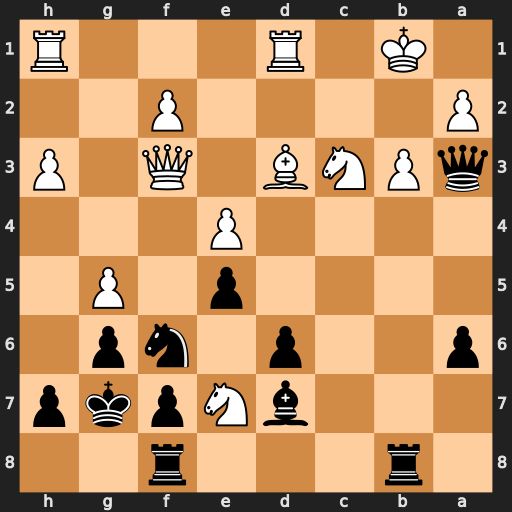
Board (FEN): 1r3r2/3bNpkp/p2p1np1/4p1P1/4P3/qPNB1Q1P/P4P2/1K1R3R
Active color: b
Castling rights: -
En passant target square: -
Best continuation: Rxb3+ axb3 Qxb3+ Kc1 Qxc3+ Bc2 Qxf3